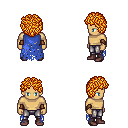
a pixel art fantasy rpg character, male body template, human, tanned skin, blue tattered cape, metal pants, light blonde curly afro hairstyle, leather bracers, maroon shoes, four views (front, back, left, right), 2x2 character sprite sheet, small pixel art, hard edges, no anti-aliasing